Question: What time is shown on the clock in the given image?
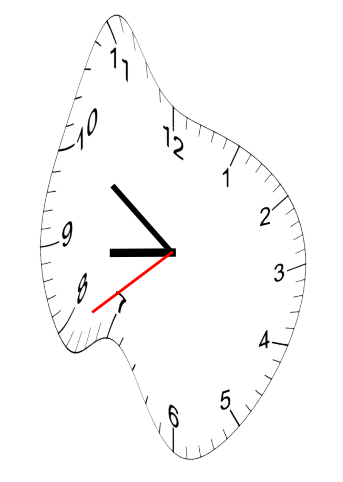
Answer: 08:50:39